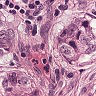
Metastatic tissue present: yes